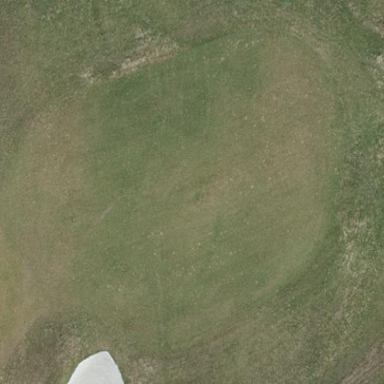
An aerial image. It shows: Grassy area designated as golf fairway.